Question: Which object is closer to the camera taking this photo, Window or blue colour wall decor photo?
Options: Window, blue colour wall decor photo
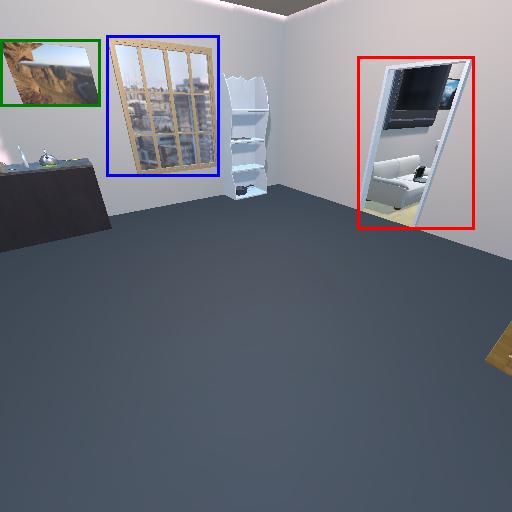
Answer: Window